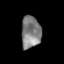
Tissue: prostate
Cell type: T cells
Senescence score: 0.3242
Nuclear area (px): 615
Mean DAPI intensity: 128.6